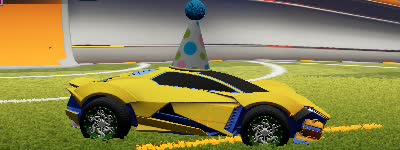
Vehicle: werewolf